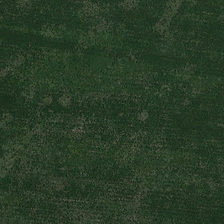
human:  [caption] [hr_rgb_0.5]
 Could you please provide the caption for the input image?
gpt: it is a piece of green meadow .

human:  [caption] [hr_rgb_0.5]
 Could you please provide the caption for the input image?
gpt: it is a piece of green meadow .

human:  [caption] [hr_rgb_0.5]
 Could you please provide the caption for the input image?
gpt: it is a piece of green meadow .

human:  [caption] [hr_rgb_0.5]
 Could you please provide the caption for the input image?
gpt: it is a piece of green meadow .

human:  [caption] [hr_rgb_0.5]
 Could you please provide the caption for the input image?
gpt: it is a piece of green meadow .